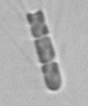
Label: Chaetoceros_subtilis